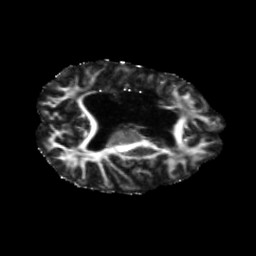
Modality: FA
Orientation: axial
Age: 31
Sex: female
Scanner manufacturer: siemens
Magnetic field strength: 3 T
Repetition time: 5.47 s
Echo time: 0.0854 s